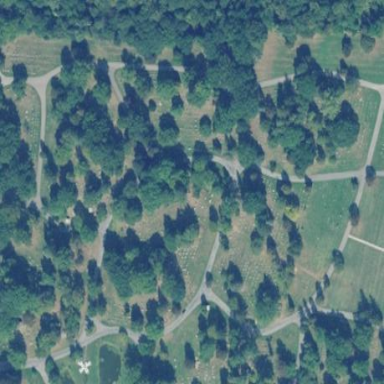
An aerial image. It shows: Cemetery.